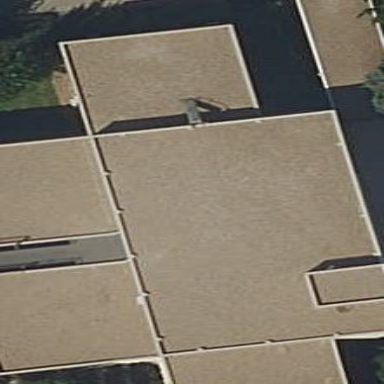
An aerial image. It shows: University building with flat concrete roof.